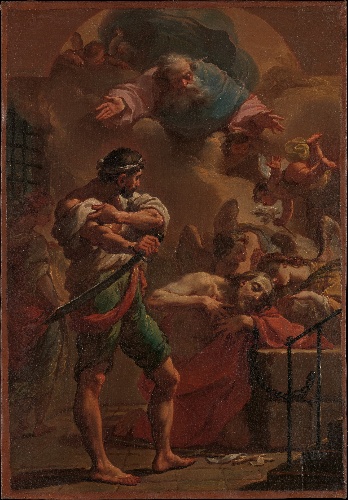
Title: The Execution of Saint John the Baptist
Artist: Ubaldo Gandolfi
Artist bio: Italian, San Matteo della Decima 1728–1781 Ravenna
Date: ca. 1770
Object type: Painting
Classification: Paintings
Medium: Oil on canvas
Dimensions: 24 3/8 × 17 in. (61.9 × 43.2 cm)
Department: European Paintings
Credit line: Purchase, Friends of European Paintings Gifts, 2014
Accession year: 2014
Repository: Metropolitan Museum of Art, New York, NY
Tags: Swords|Saint John the Baptist|Execution|Men|God the Father|Angels